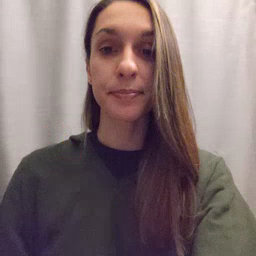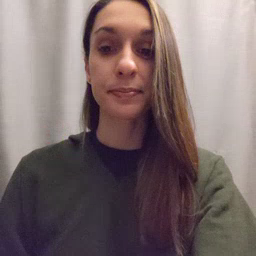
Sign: person